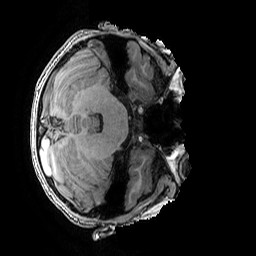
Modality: T1w
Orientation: axial
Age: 16
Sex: female
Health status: ill
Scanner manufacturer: ge
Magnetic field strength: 3 T
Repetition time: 0.007664 s
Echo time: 0.00342 s